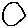
Label: circle